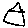
Label: house